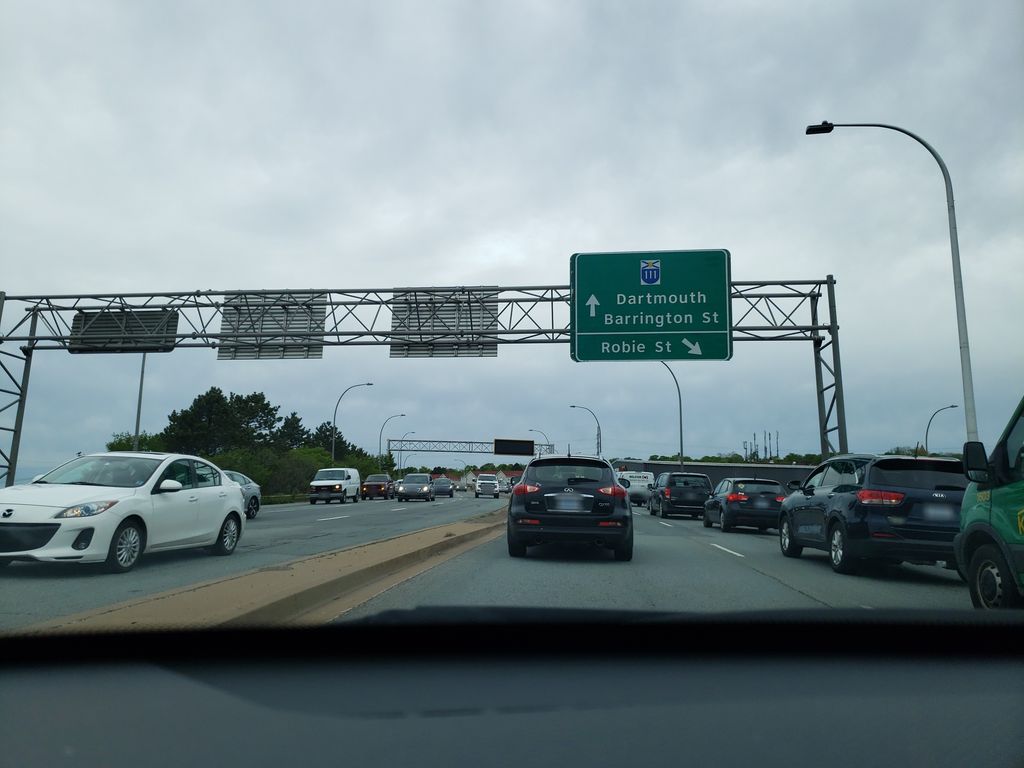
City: halifax